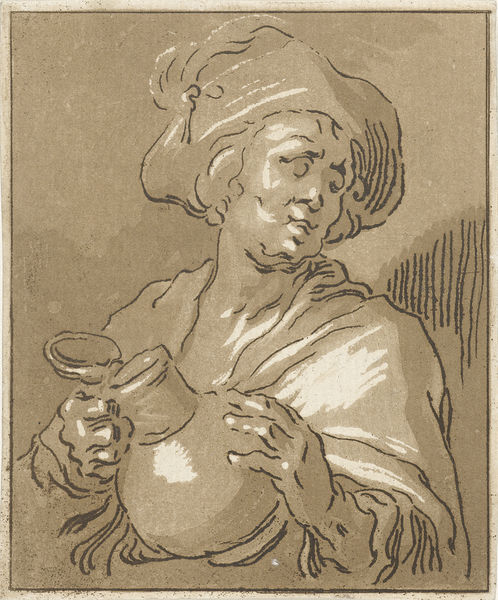
Titel: Man met kruik
Künstler: Hermanus Fock
Standort: Amsterdam
Institution: Rijksmuseum
Schlagwörter: woman, engraving, jug, portrait of a pottery maker